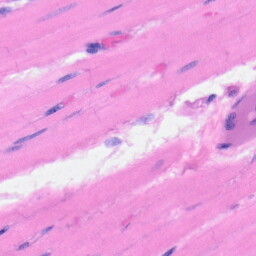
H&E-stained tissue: Heart